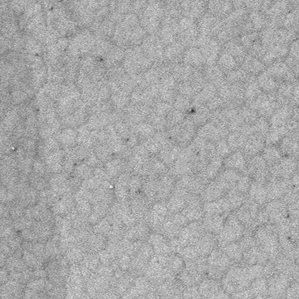
Label: frost